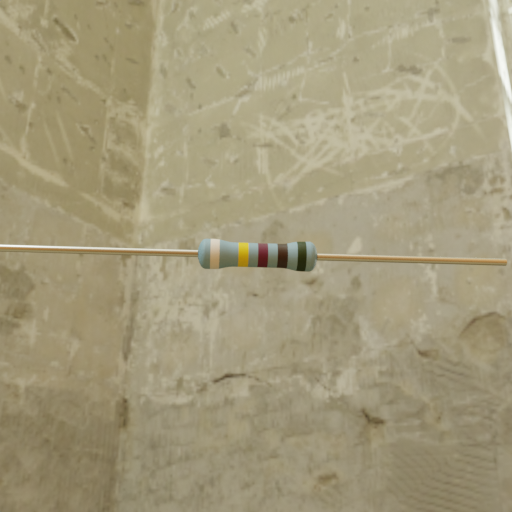
Resistor colour bands (in order): white, yellow, brown, black, black